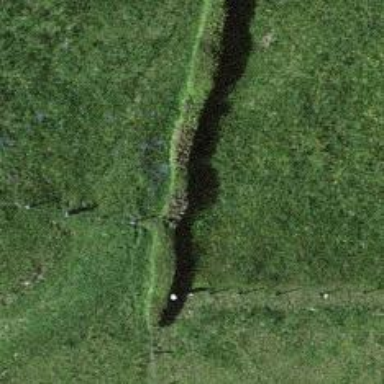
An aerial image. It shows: Hedge acting as barrier.